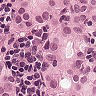
Metastatic tissue present: yes